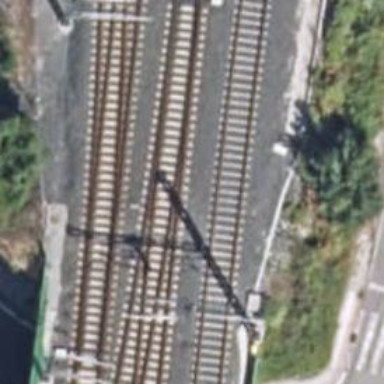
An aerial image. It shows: Rail siding with electrified contact lines.